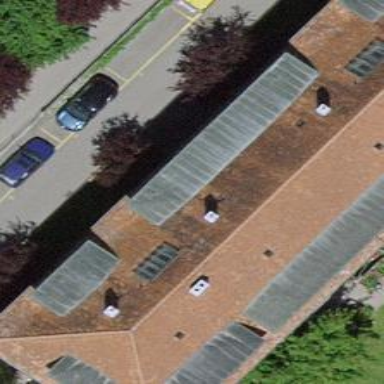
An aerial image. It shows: Hipped roof on residential building.